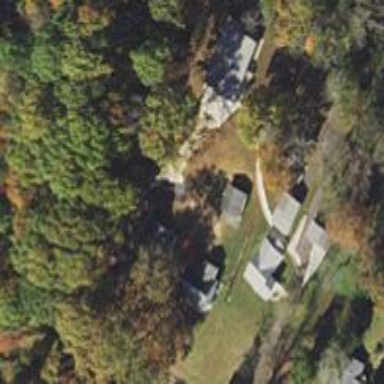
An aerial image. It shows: Driveway leading to service road.